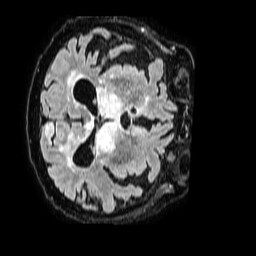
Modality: FLAIR
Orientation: axial
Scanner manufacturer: philips
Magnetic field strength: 1.5 T
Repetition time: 4.8 s
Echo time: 0.3 s